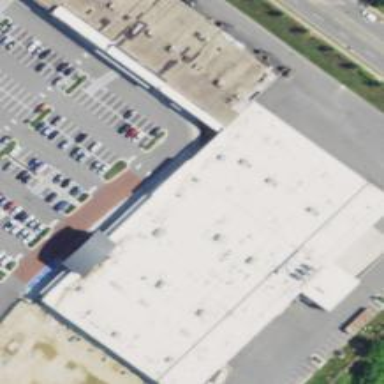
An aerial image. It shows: Supermarket.